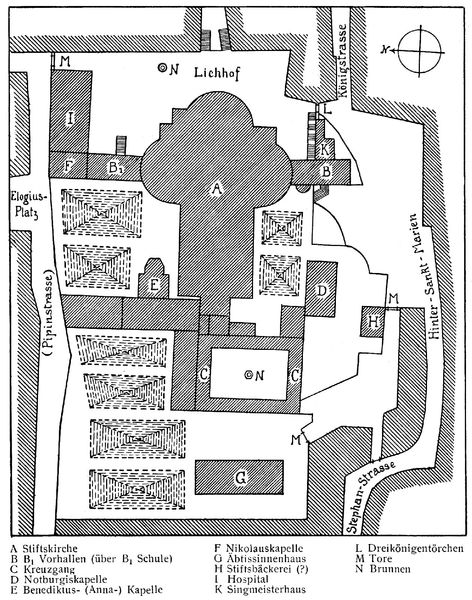
Titel: St. Maria im Kapitol in Köln
Standort: Köln, St. Maria im Kapitol (EU - D - NRW)
Schlagwörter: weiß, schwarz, straße, zeichnung, architektur, norden, kirche, wege, brunnen, garten, schiff, schrift, schule, hof, vogelperspektive, deutsch, straßen, kloster, draufsicht, schraffur, schwarzweiß, buchstaben, beschriftung, entwurf, tore, kreuzgewölbe, mittelalter, apsis, kapelle, plan, gärten, bauten, legende, grundriss, kreuzgang, bauplan, geostet, absiss, hospital, straffur, genordet, windrose, lichthof, kompass, nord, korridor, nordpfeil, vorhallen, b, a, kirchengrundriss, stiftskirche, lichhof, sankt-marien, notburgiskapelle, singmeisterhaus, übersichtsplan, dreikönigstörchen, scghwarzweiß, sankt maria